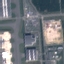
Land use / land cover: Industrial